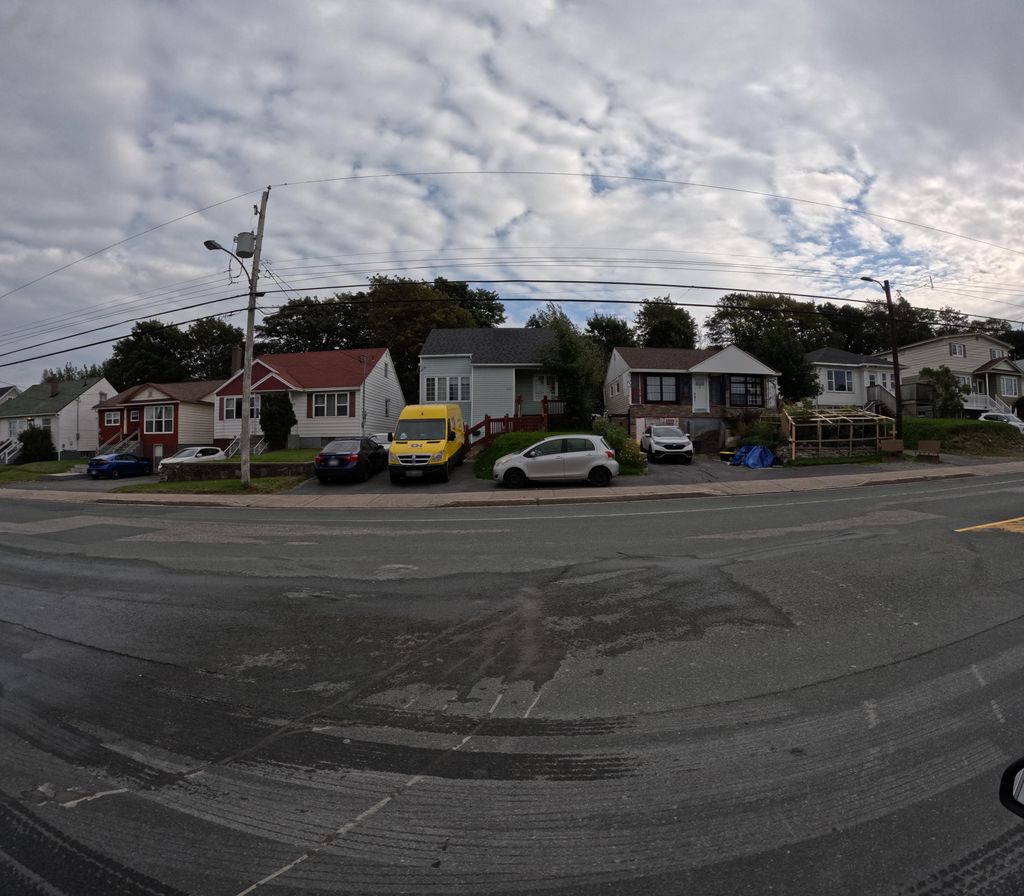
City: st_johns